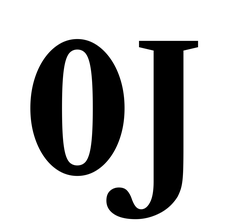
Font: LibreCaslonText_Bold